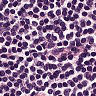
Metastatic tissue present: no